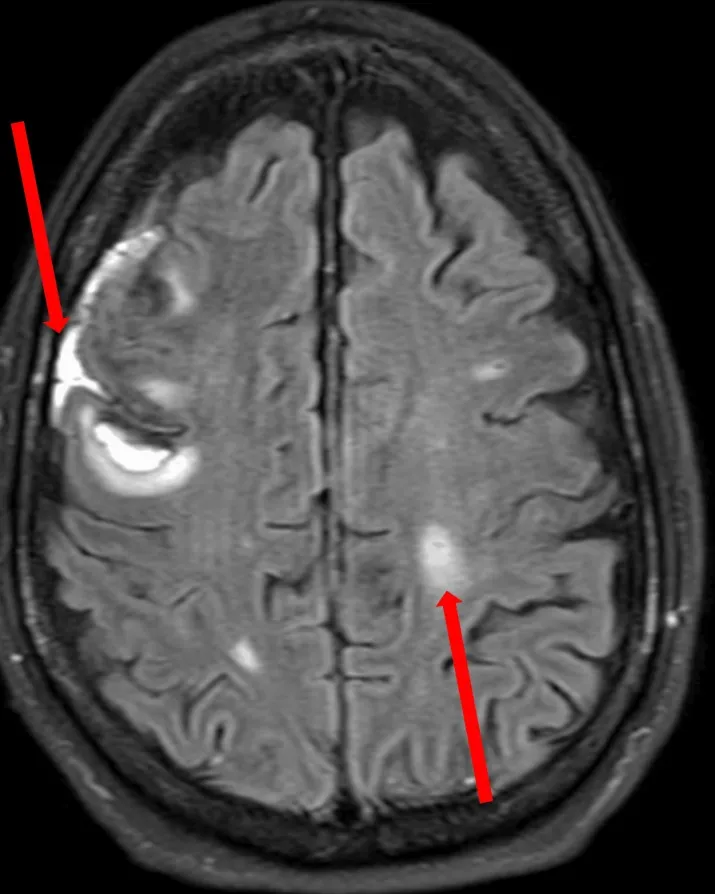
The FLAIR imaging shows evolving extra-axial and parenchymal hemorrhages with areas of cerebritis; phlegmonous changes are visualized on the right (arrows). . FLAIR: fluid-attenuated inversion recovery.
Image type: radiology (mri)